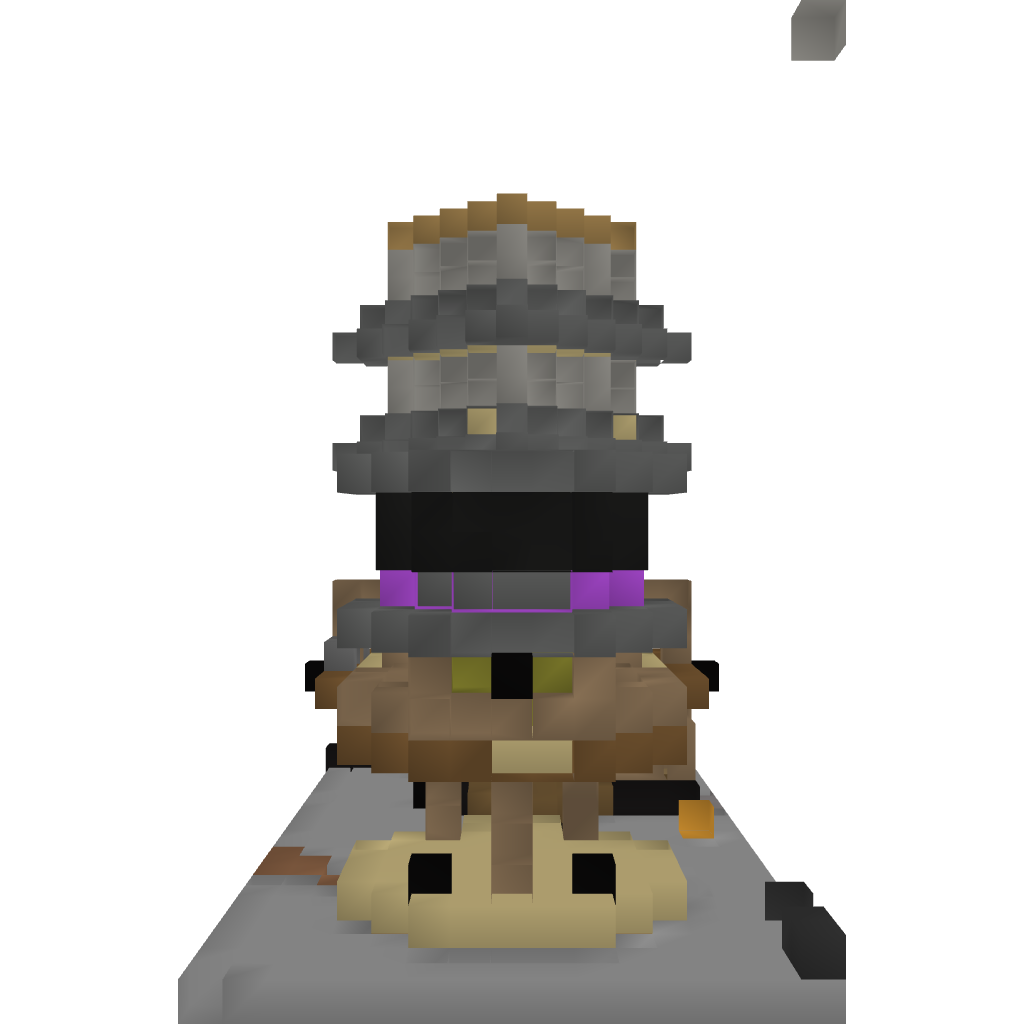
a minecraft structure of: Big TreeHouse